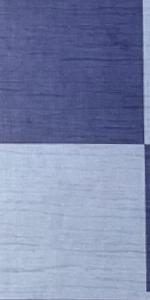
Label: Empty